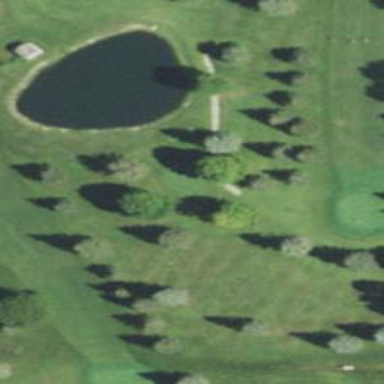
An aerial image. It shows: Golf tee.